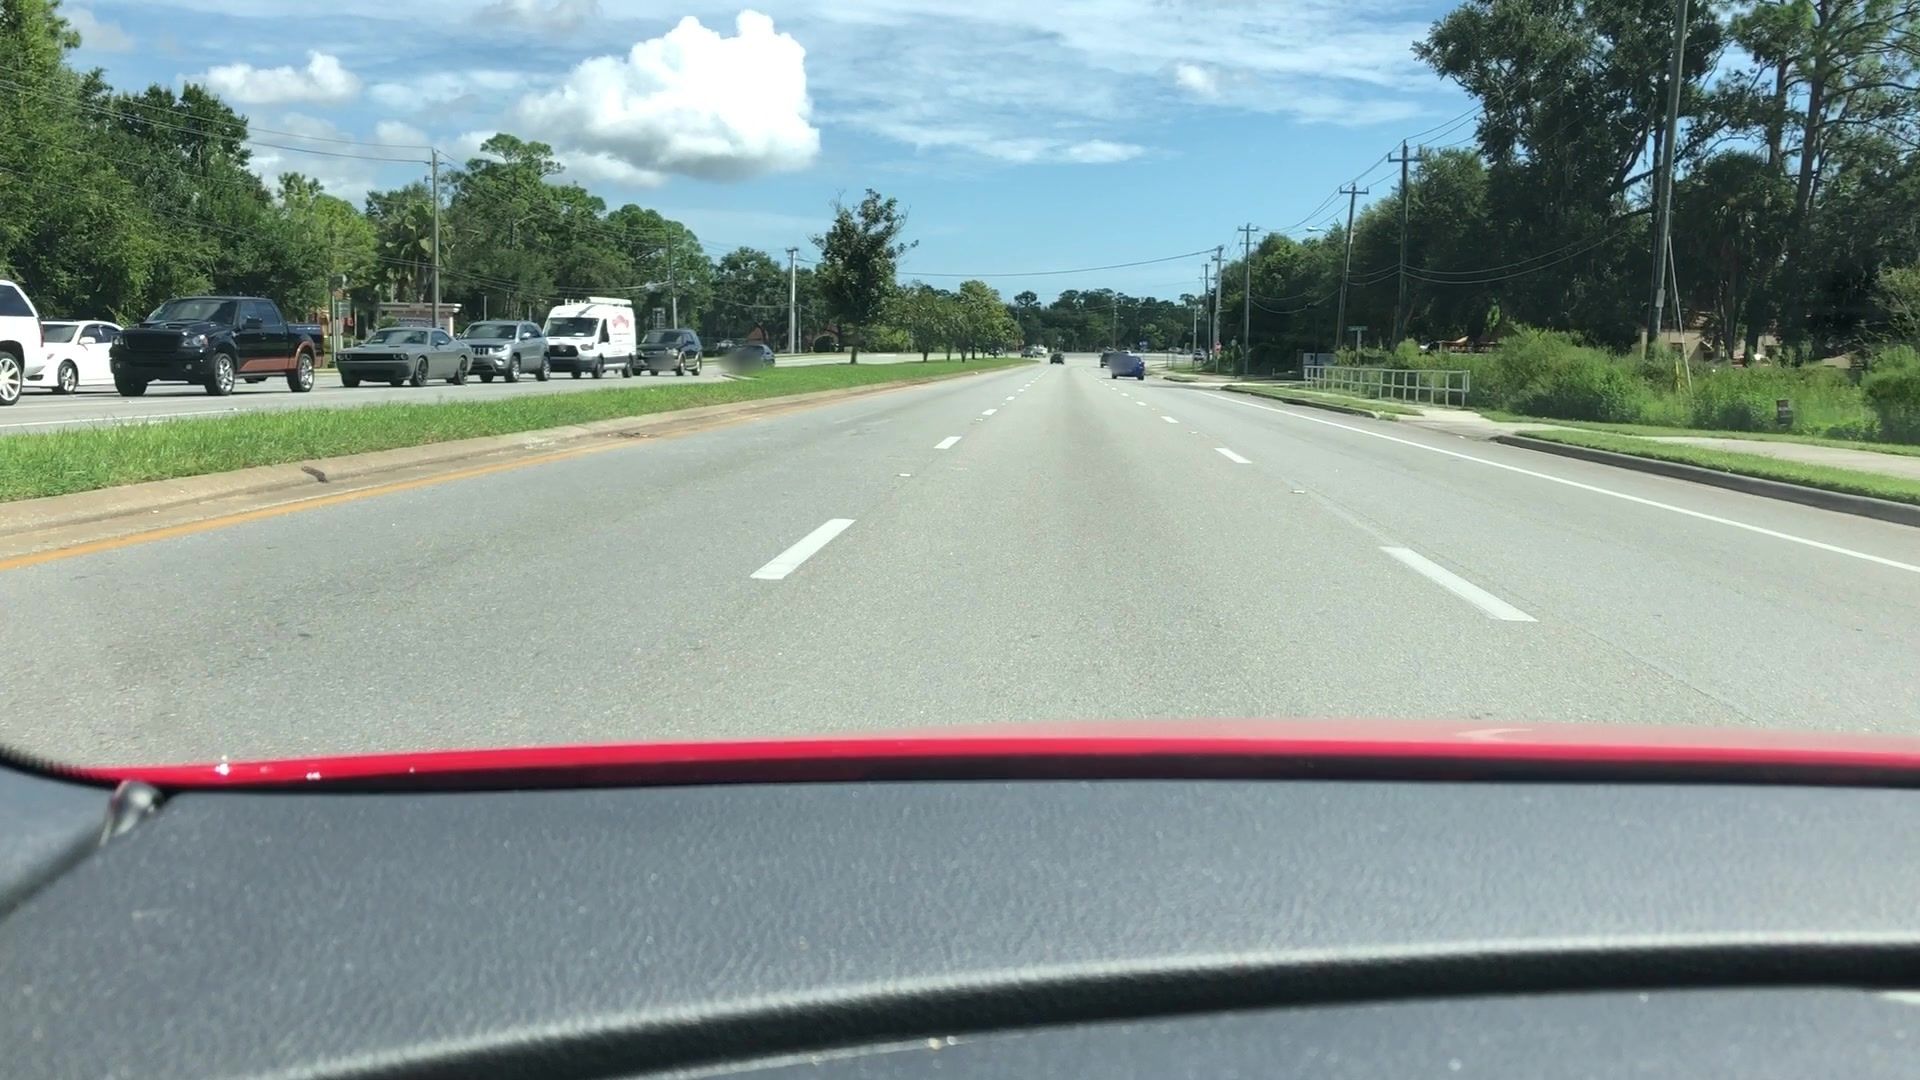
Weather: clear
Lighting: day
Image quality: good
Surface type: driving surface
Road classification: primary
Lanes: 3
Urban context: low density rural
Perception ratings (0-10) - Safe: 7.1, Lively: 2.13, Beautiful: 3.4, Boring: 4.28, Depressing: 7.41, Wealthy: 2.11